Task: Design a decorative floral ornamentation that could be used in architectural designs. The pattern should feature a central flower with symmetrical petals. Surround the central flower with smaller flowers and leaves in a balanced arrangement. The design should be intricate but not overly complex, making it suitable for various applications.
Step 1193:
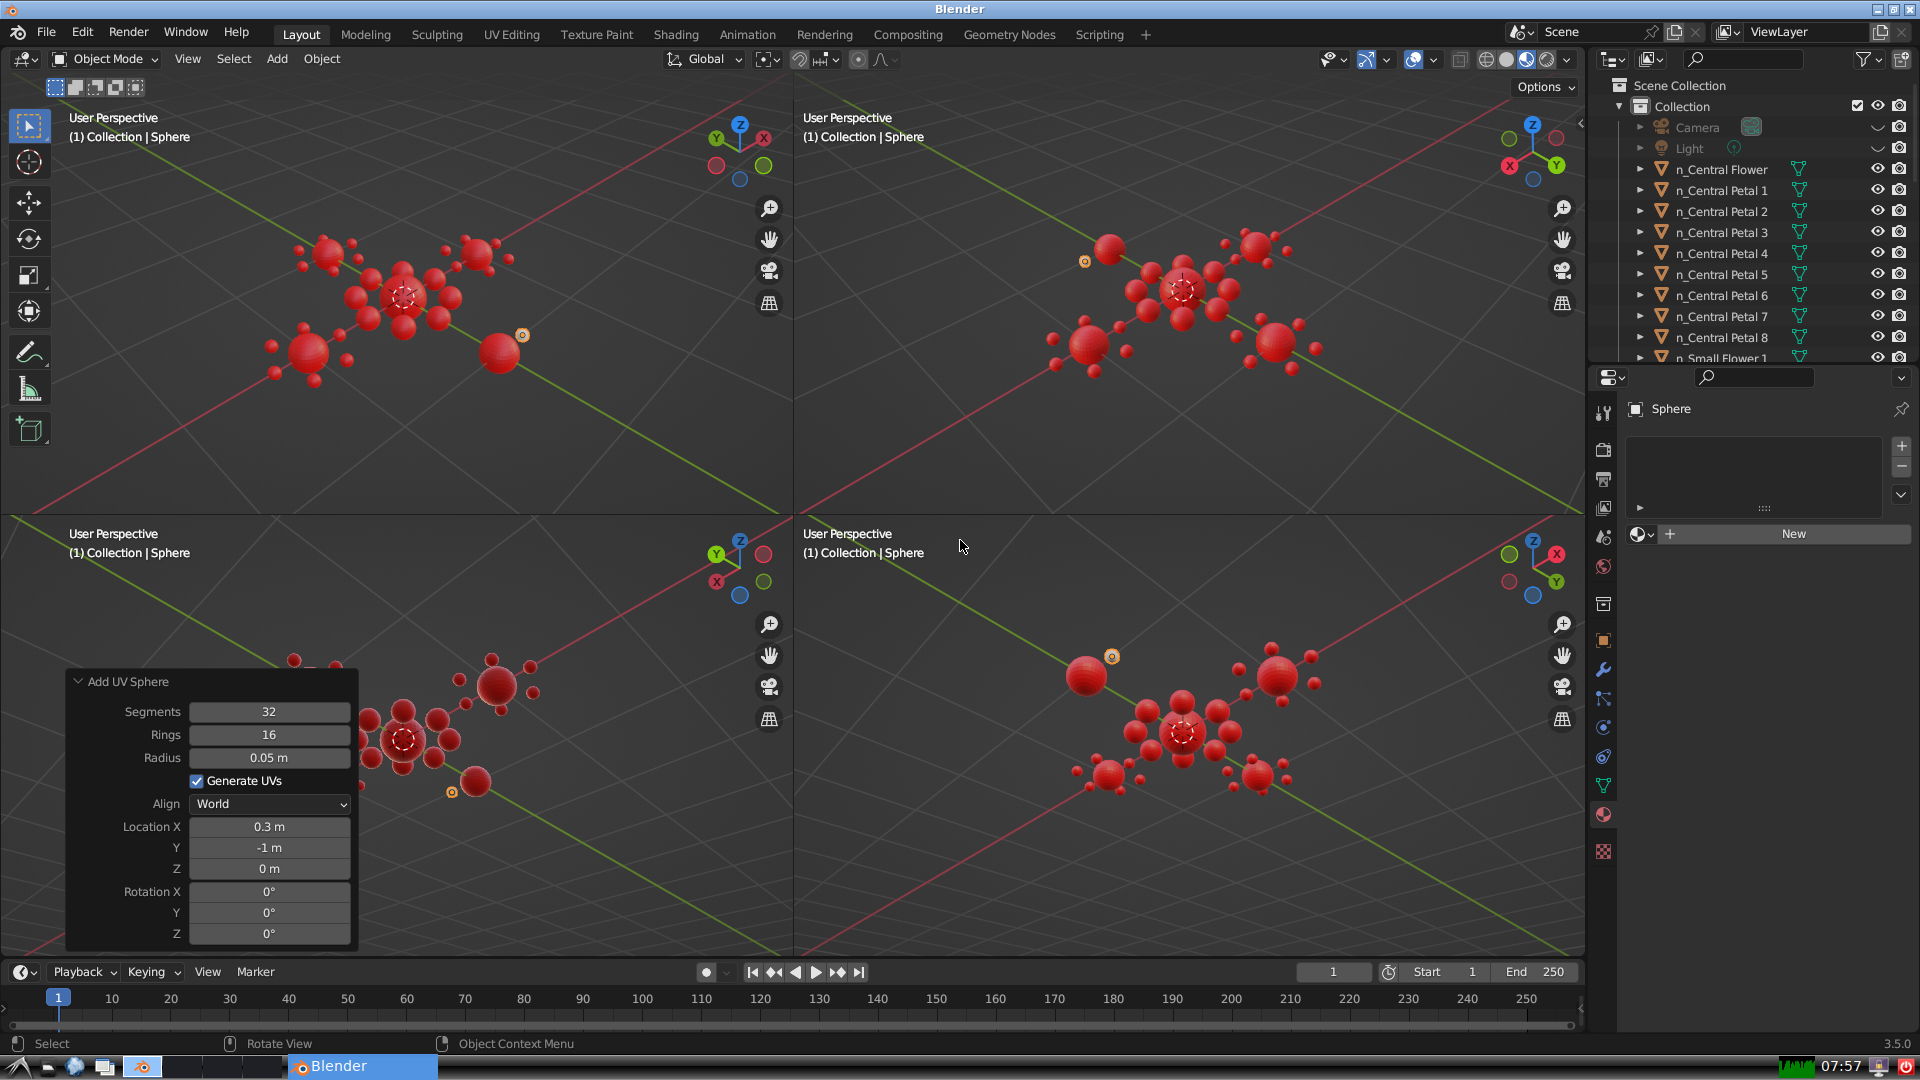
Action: {"key_press": ['Ctrl, Home']}